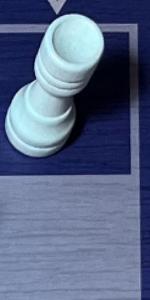
Label: Empty